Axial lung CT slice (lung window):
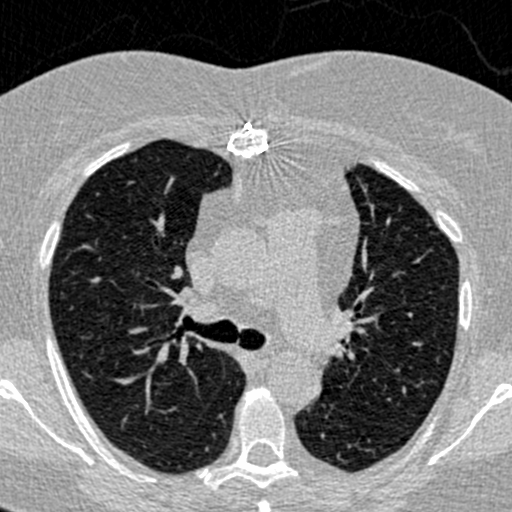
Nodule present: no